Field crop: tomato
Growth stage: 1
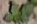
Species: solanum